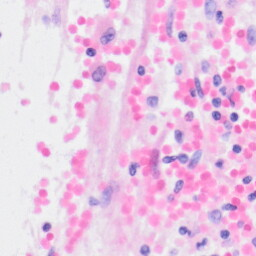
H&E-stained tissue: Kidney